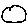
Label: circle